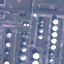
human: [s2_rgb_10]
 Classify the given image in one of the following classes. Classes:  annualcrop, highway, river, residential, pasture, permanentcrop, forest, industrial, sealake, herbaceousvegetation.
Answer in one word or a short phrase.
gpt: Industrial